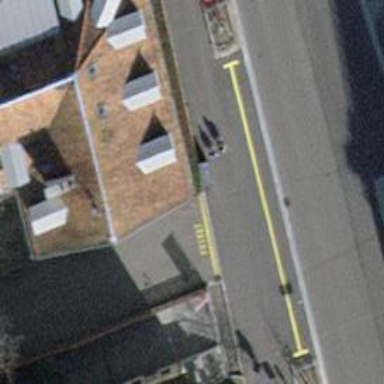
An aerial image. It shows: Unmarked crossing with traffic calming table on the road.